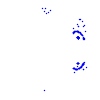
Particle: proton